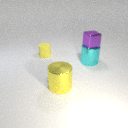
large yellow metal cylinder to the left of large cyan metal cylinder